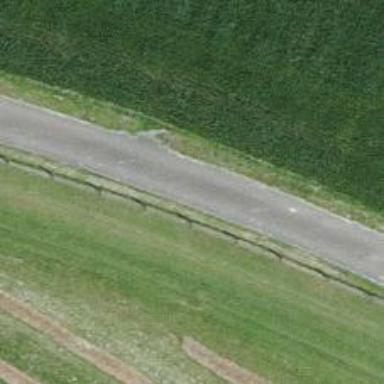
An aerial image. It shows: Well-maintained track road of grade 1.